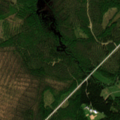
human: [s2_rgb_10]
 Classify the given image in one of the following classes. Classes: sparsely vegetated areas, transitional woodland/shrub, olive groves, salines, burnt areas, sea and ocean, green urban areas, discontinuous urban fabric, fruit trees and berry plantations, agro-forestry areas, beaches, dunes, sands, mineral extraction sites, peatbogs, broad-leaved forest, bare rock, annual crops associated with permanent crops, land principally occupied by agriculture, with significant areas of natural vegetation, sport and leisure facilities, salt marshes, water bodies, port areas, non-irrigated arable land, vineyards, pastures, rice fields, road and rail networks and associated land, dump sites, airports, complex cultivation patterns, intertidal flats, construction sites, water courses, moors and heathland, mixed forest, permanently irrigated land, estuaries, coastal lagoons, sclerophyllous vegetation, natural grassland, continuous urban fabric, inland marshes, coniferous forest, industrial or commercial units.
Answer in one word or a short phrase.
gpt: broad-leaved forest, coniferous forest, mixed forest, peatbogs